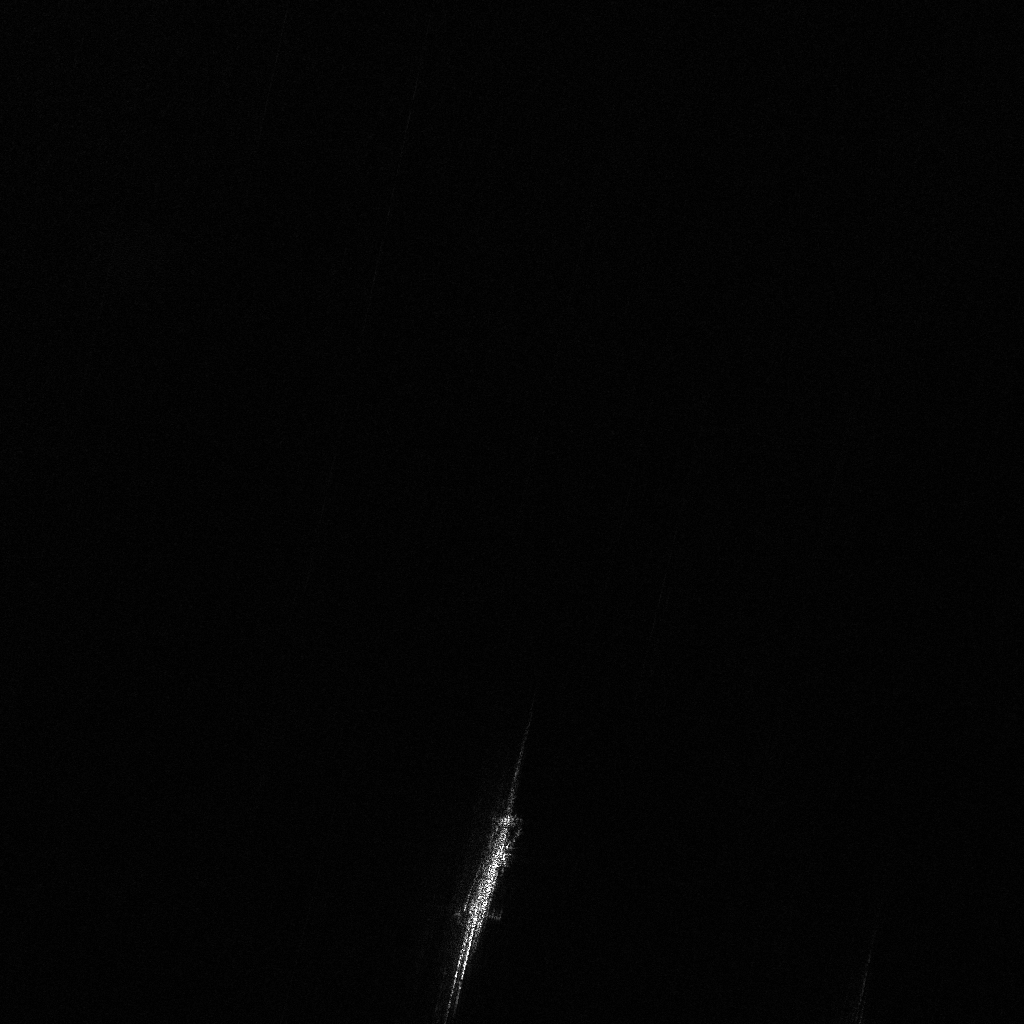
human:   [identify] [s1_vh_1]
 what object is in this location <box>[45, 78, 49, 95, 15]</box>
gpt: <ref>1 large cell-container at the bottom</ref>